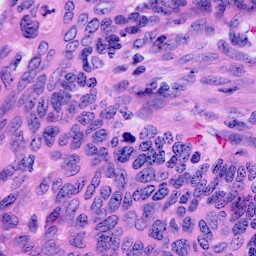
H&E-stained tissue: Cervix